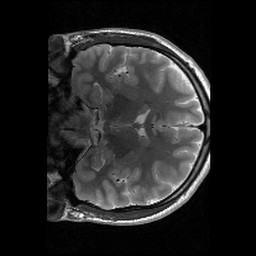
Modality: T2w
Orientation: coronal
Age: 27
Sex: male
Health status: healthy
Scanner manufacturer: siemens
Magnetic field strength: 3 T
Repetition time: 6 s
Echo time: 0.064 s